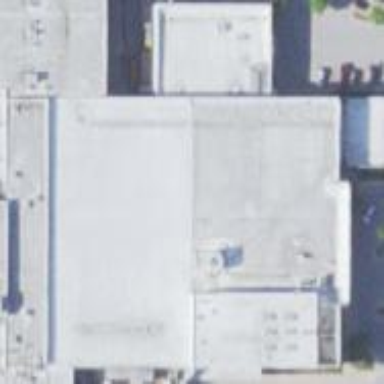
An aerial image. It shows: Retail building that houses department store.